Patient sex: F
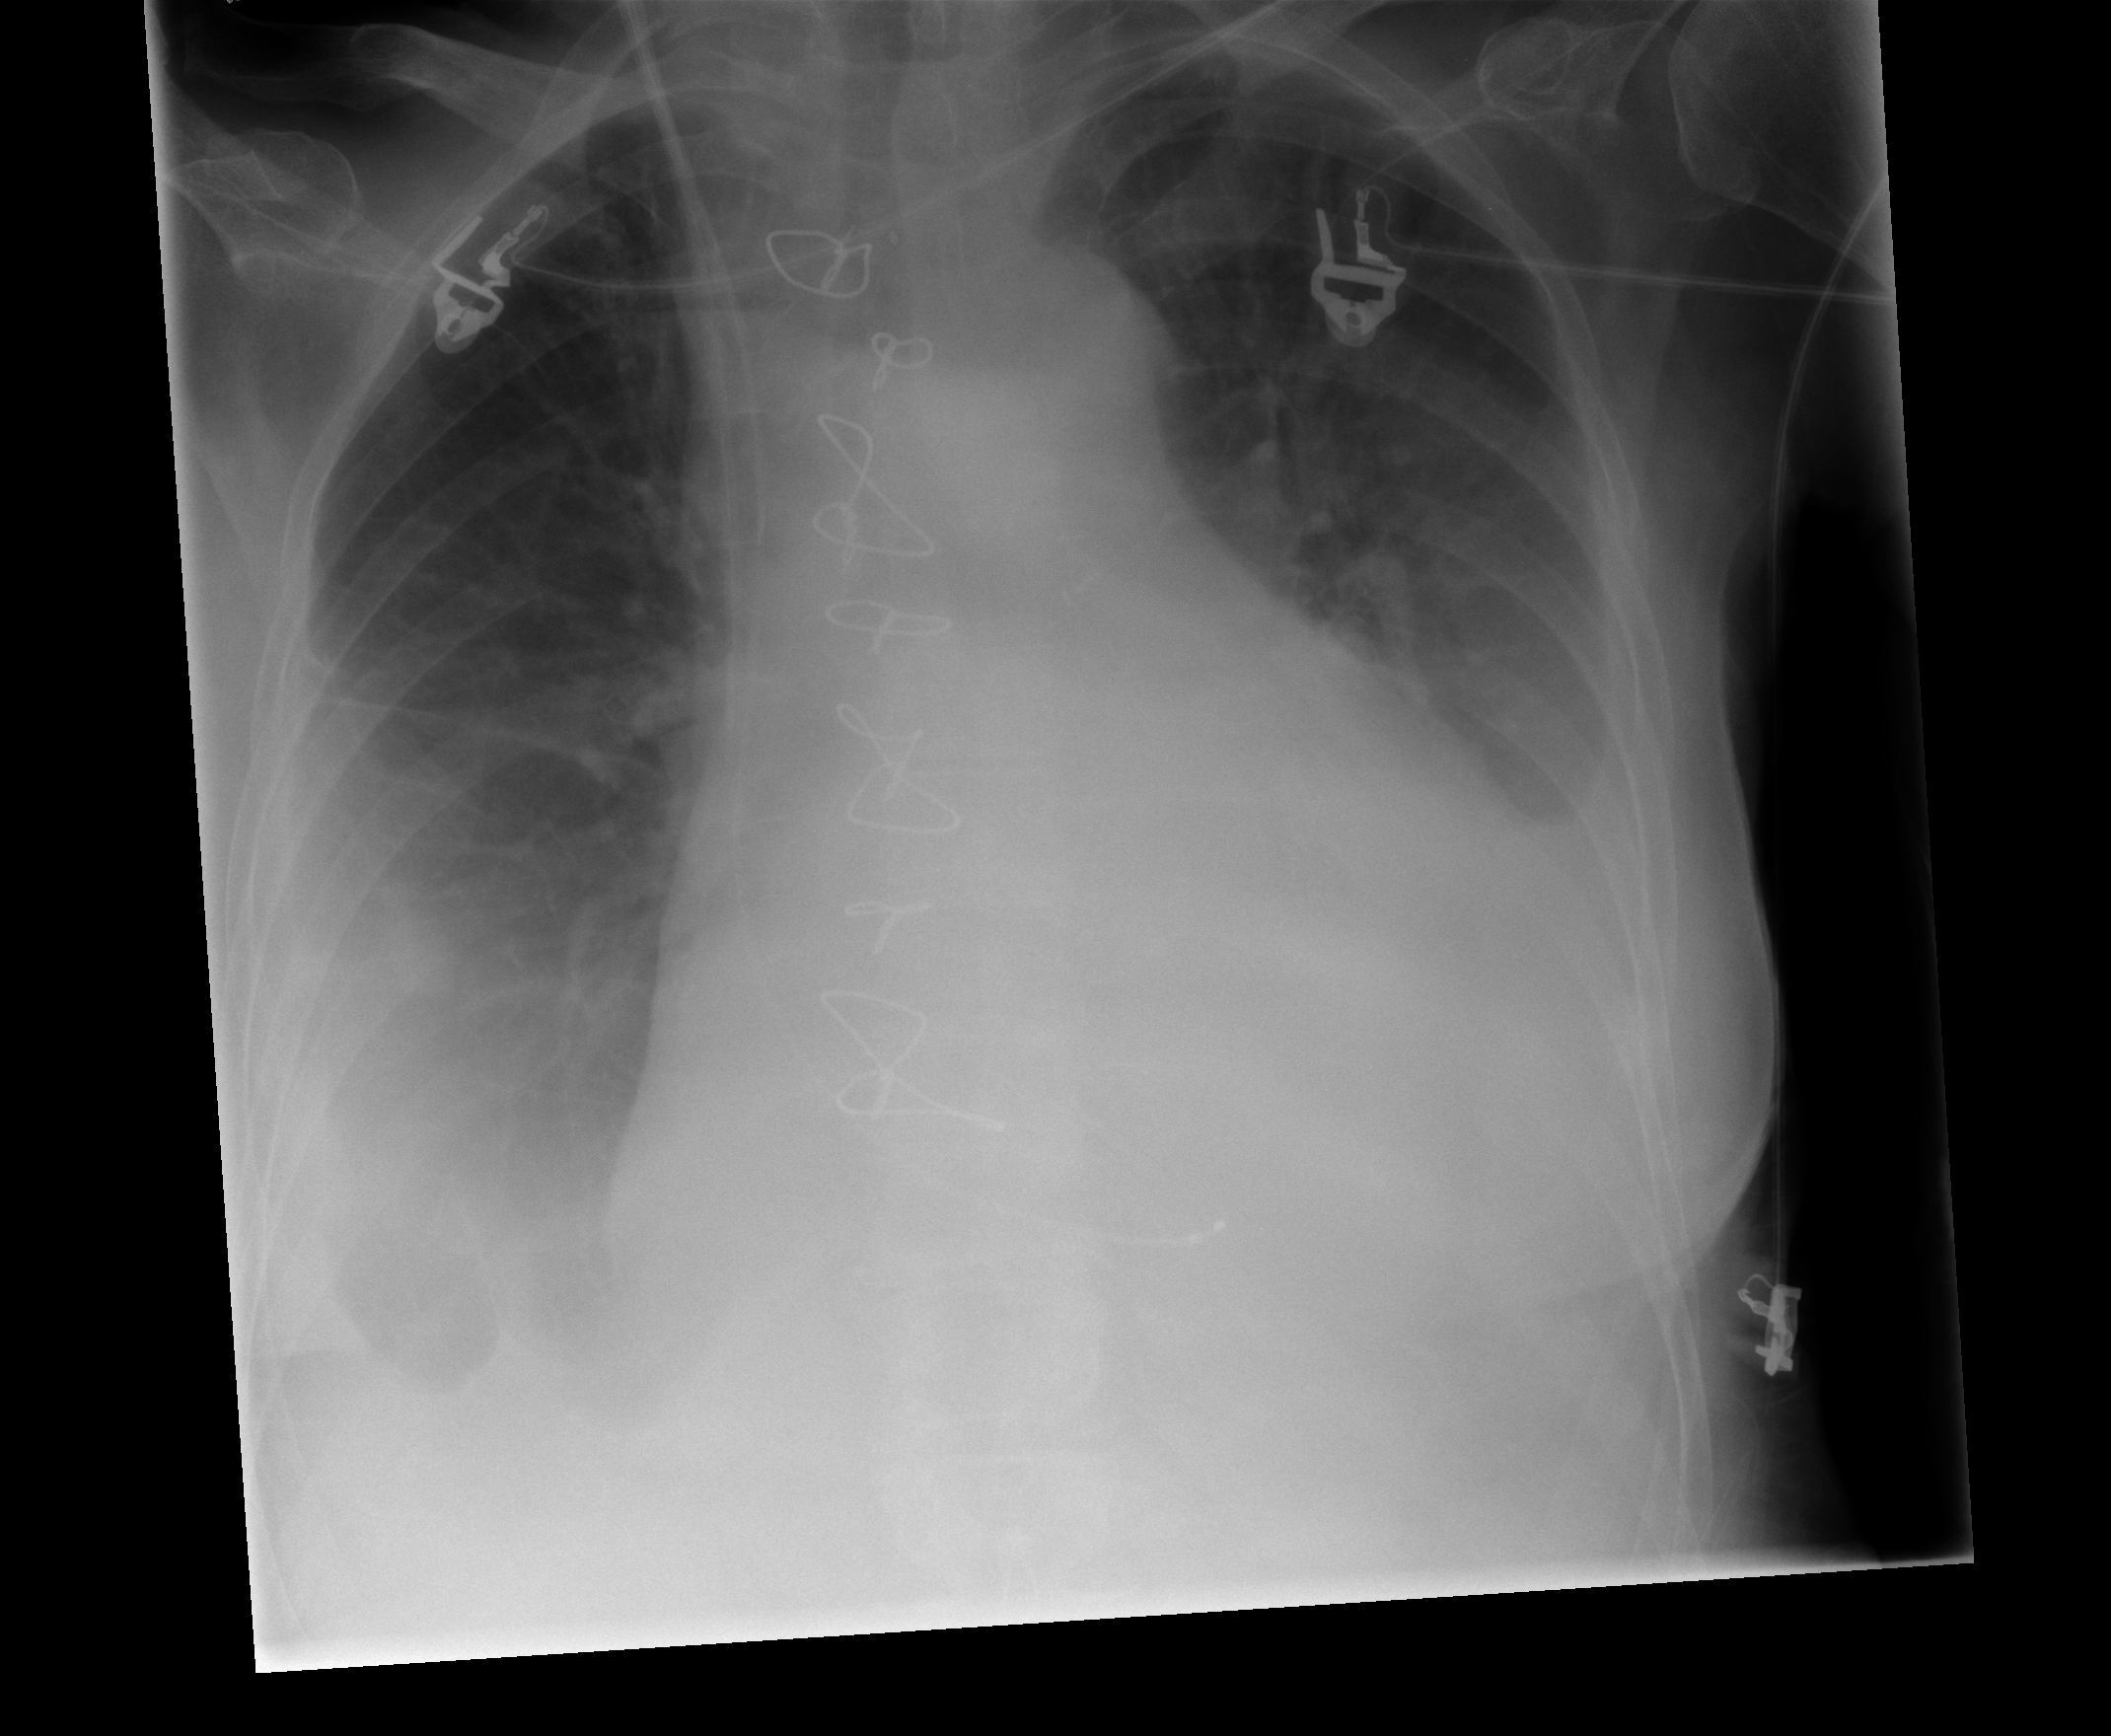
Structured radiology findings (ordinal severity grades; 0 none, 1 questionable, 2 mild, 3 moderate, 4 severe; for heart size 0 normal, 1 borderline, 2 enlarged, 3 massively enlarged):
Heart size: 3
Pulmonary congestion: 2
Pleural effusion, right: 2
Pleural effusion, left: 2
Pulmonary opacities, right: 0
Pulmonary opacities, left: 1
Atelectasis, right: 2
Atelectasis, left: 2